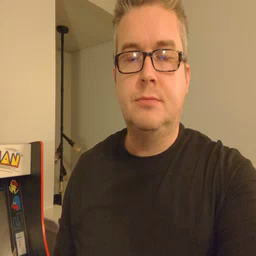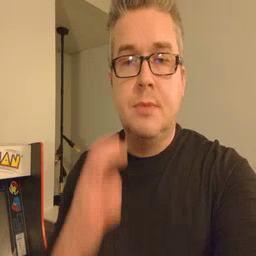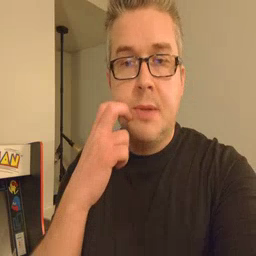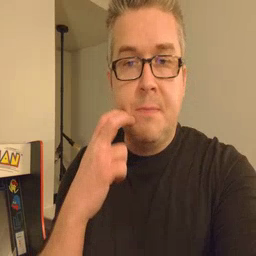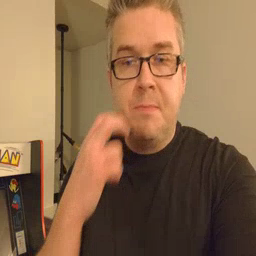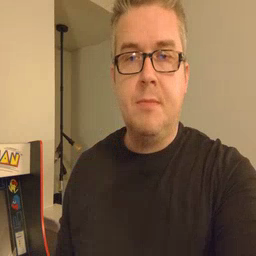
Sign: gum